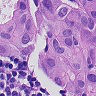
Metastatic tissue present: yes